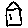
Label: house